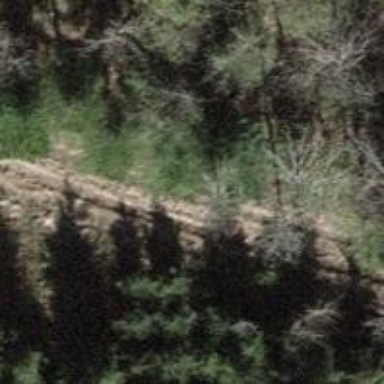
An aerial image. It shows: Dirt track road.